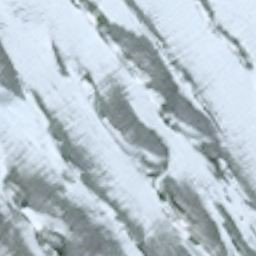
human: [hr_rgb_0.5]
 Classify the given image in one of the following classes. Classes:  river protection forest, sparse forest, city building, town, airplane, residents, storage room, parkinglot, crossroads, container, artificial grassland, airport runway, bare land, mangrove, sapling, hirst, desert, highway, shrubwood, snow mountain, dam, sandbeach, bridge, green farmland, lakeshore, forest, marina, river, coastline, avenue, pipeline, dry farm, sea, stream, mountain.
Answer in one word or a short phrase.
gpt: snow mountain